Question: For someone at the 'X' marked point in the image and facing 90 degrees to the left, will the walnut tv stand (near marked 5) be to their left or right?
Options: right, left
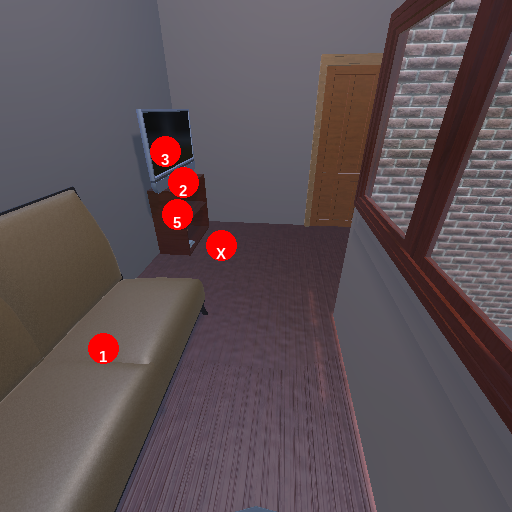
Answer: right